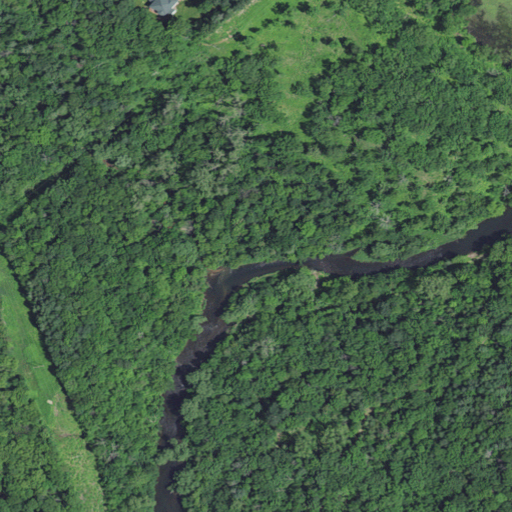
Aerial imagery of valley in Wisconsin named Mann Valley containing deciduous forest, woody wetlands, mixed forest, herbaceous wetlands, cultivated crops, and open development